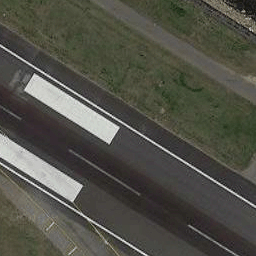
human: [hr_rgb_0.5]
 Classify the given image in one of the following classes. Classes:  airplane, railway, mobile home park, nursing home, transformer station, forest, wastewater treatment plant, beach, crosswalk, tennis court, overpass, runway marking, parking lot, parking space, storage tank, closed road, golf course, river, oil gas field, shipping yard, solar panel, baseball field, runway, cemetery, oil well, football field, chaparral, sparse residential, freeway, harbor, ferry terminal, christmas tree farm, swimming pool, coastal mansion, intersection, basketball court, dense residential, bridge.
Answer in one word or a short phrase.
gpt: runway